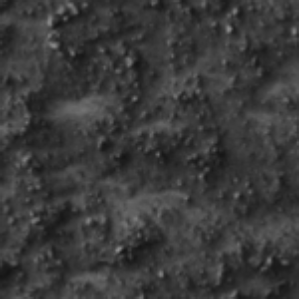
Label: frost